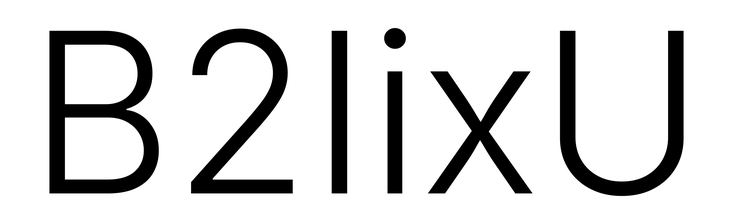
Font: Inter_Light